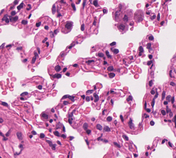
Tumor epithelial tissue: no
Tumor-associated stroma tissue: no
Normal tissue: yes